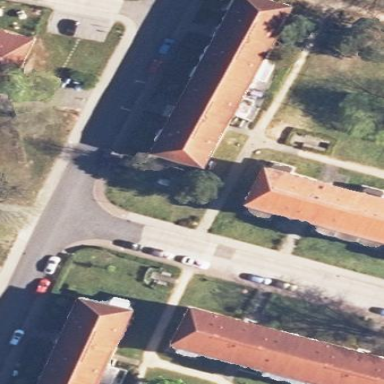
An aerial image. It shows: Building with hipped roof made of red roof tiles. The roof orientation is along the structure.